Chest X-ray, AP view. Patient: 13 years old, sex M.
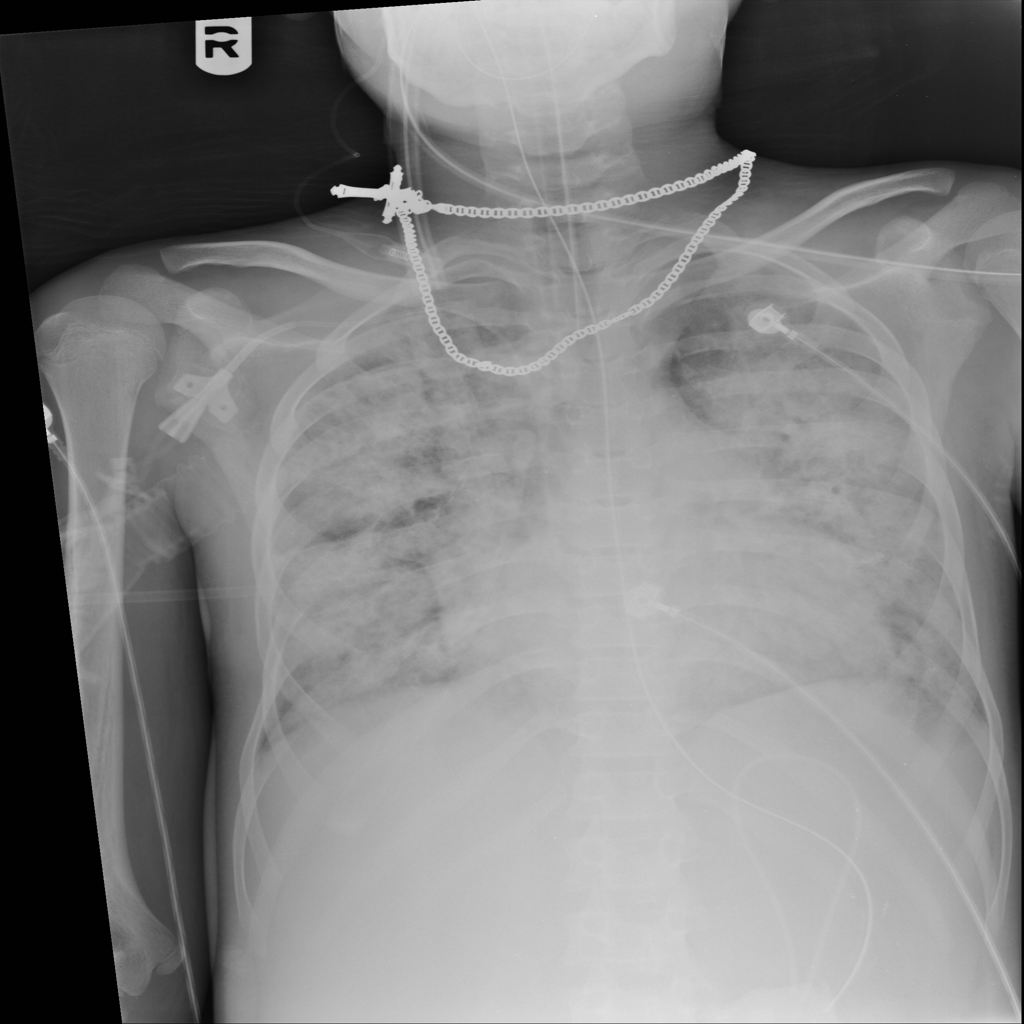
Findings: Infiltration, Pneumonia